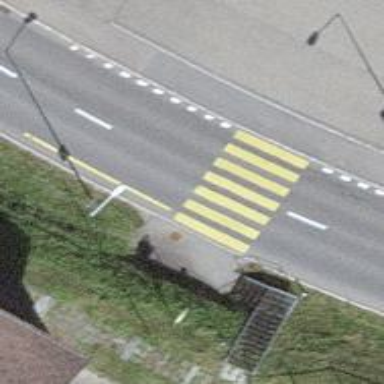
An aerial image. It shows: Uncontrolled zebra crossing on the road.